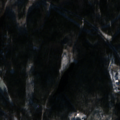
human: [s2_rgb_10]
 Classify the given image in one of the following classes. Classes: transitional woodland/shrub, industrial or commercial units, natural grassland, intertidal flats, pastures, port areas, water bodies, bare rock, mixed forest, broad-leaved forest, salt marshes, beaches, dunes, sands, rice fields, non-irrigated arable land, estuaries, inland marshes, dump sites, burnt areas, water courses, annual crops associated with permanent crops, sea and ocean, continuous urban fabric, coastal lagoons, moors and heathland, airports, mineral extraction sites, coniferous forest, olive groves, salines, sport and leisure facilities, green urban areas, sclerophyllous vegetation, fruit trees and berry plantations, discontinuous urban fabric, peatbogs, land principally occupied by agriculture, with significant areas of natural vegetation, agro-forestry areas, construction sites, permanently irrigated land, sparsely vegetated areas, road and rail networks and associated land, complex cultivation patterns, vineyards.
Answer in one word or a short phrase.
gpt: coniferous forest, mixed forest, transitional woodland/shrub